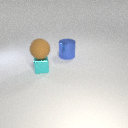
large blue metal cylinder to the right of small cyan metal cube